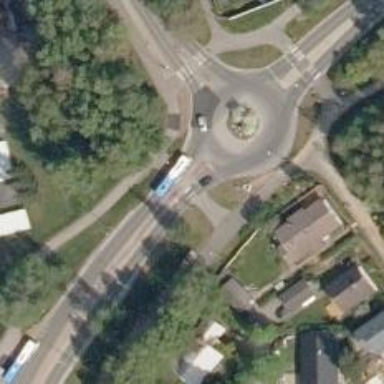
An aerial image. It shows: Uncontrolled road crossing.